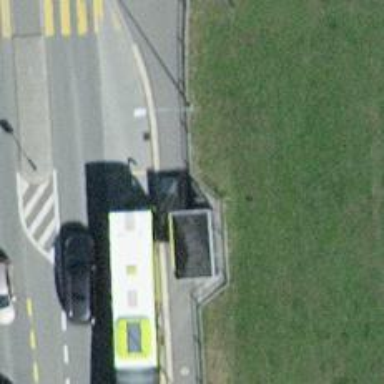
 serving as platform for public transportation."